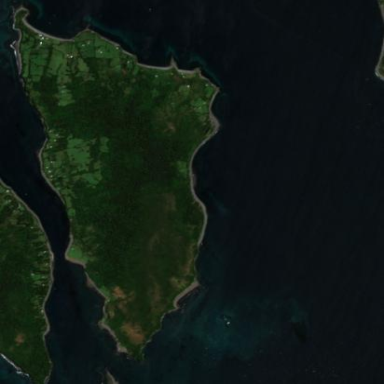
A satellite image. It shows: Island with natural coastline.